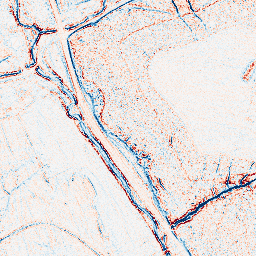
Category: edge_preserving
Decomposition family: bilateral
Decomposition parameters: d: 5
sigma_color: 25
sigma_space: 50
Upsampling method: bicubic_3x
Upsampling parameters: scale: 3
Upsampling scale: 3